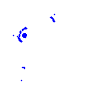
Particle: electron